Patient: sex M, age 73
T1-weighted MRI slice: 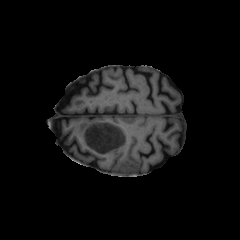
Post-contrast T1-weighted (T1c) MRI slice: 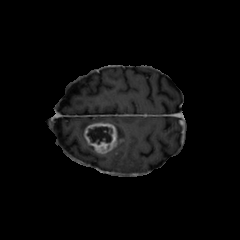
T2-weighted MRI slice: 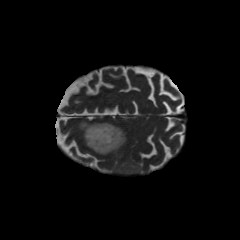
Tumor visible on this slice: yes
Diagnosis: Glioblastoma, IDH-wildtype
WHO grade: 4